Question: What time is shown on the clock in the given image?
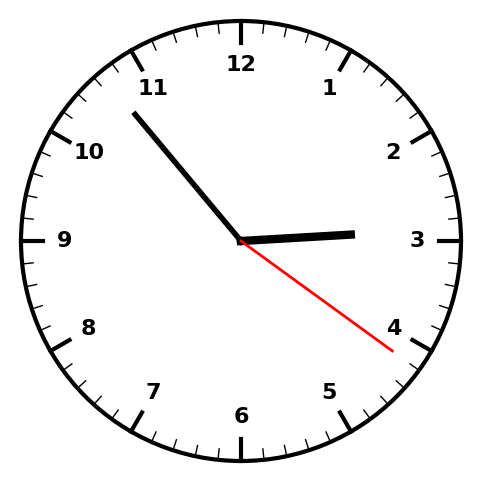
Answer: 02:53:21